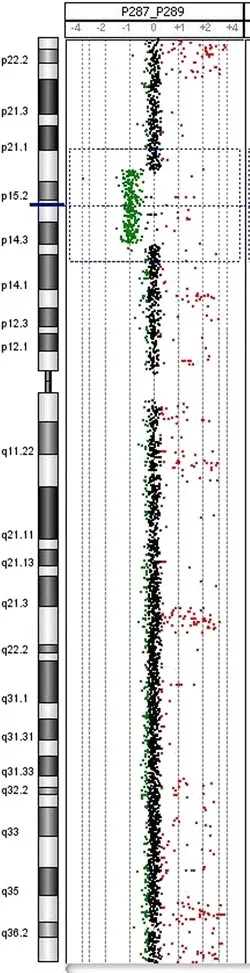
Array CGH of the patient. Array Agilent SurePrint G3 Human CGH microarray kit, 8x60K 46,XY. array [GRCh37/hg19] 7p15.3p14.3(22574164_35288260)x1dn (12,714,097 bp).
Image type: electrography (emg)